Field crop: tomato
Growth stage: 1
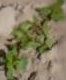
Species: portulaca